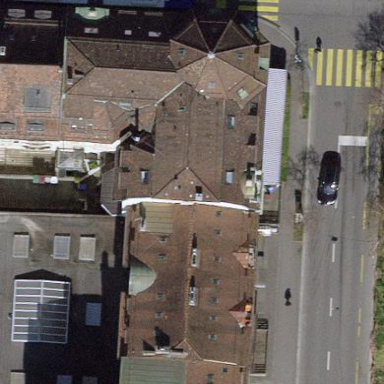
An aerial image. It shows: Apartments building with gambrel roof.